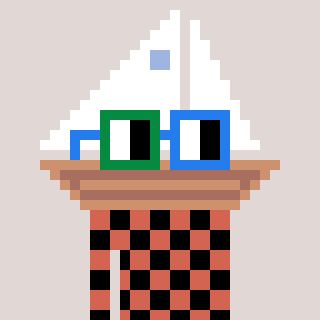
a pixel art character with square green and blue glasses, a sailboat-shaped head and a peachy-colored body on a warm background